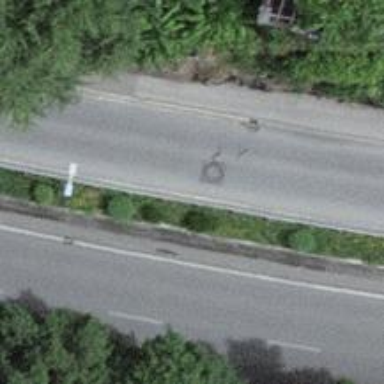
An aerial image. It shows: Asphalt road classified as primary highway.